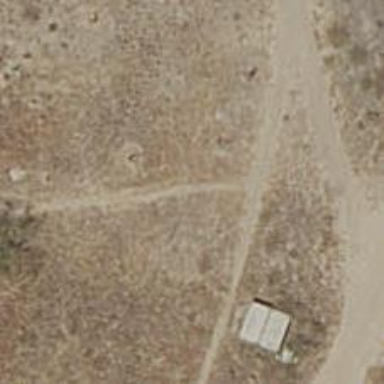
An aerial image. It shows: Ground path.